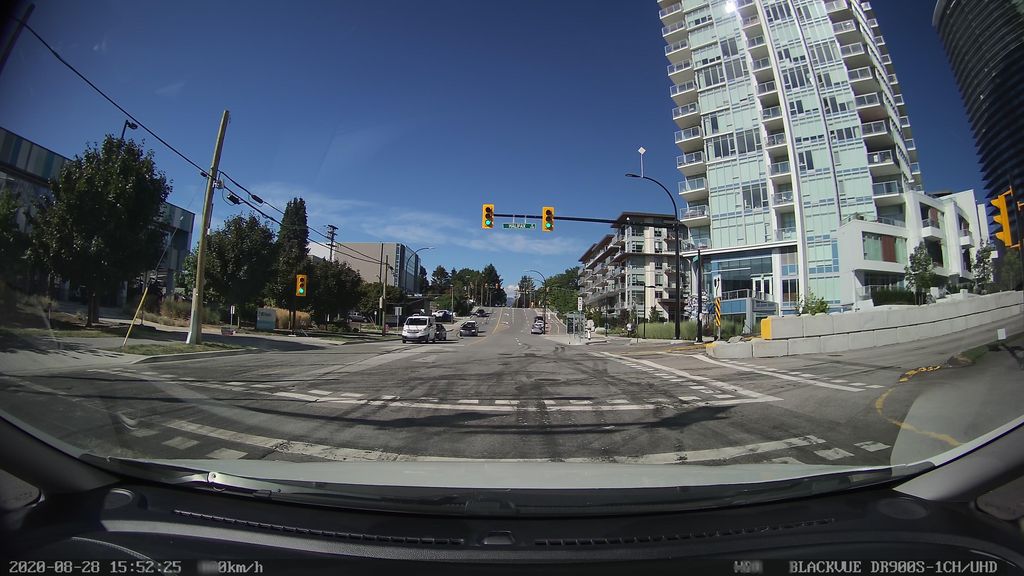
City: vancouver